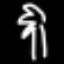
Label: palm tree